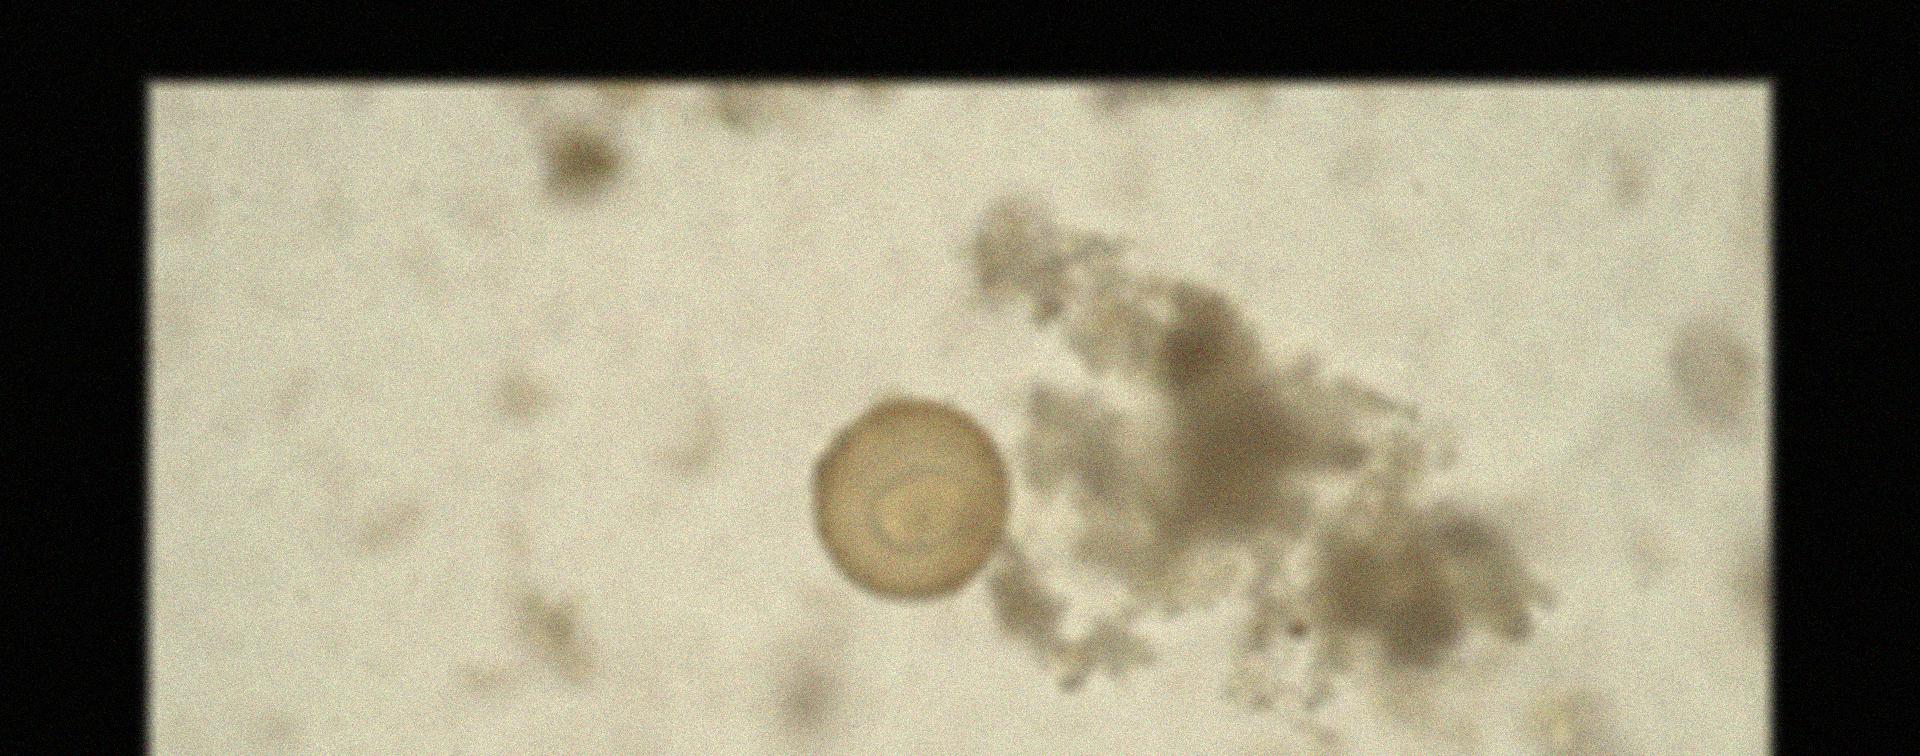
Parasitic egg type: Hymenolepis diminuta